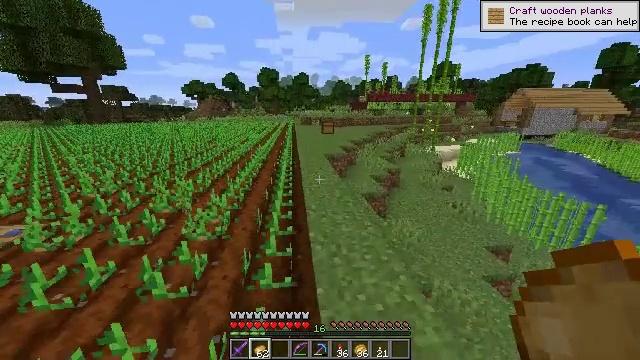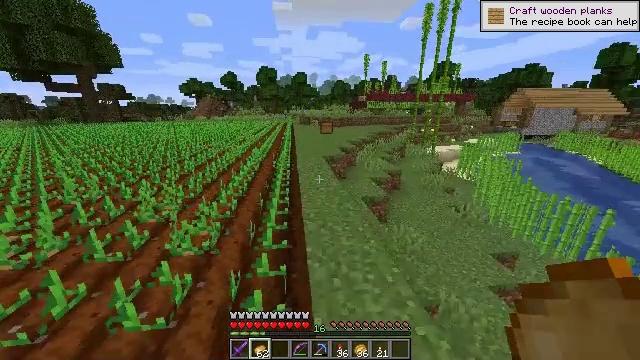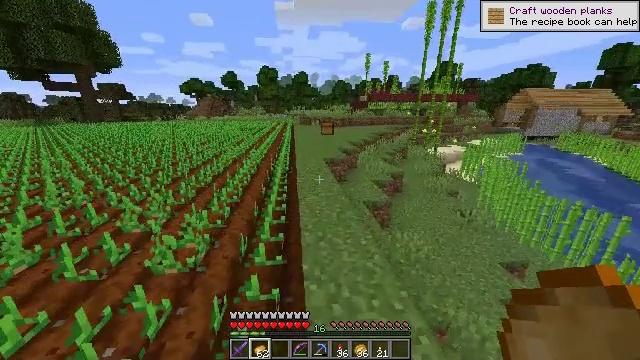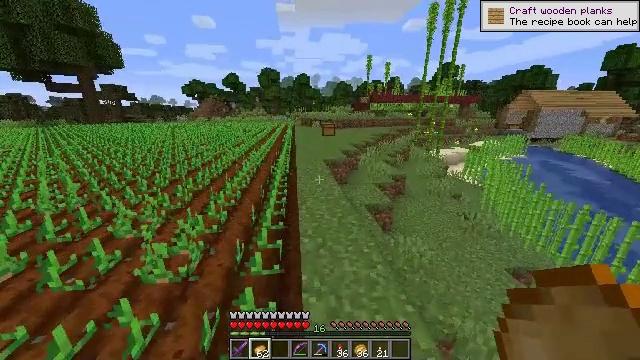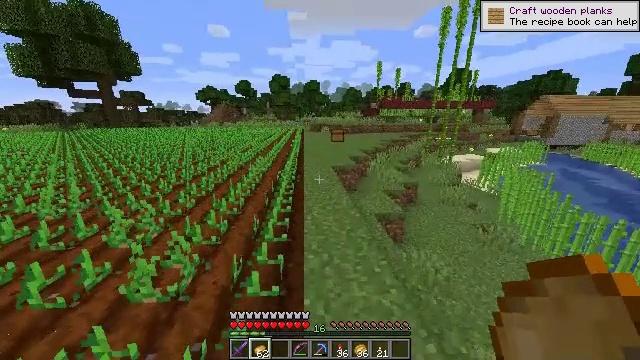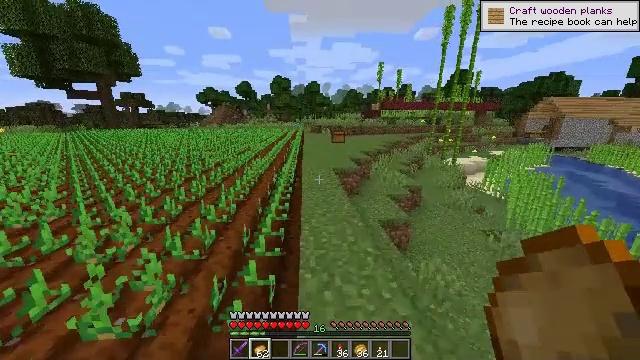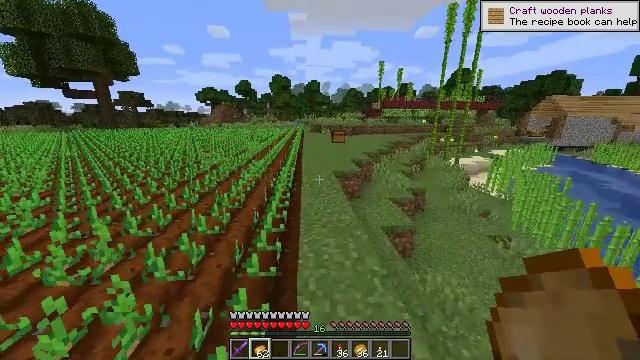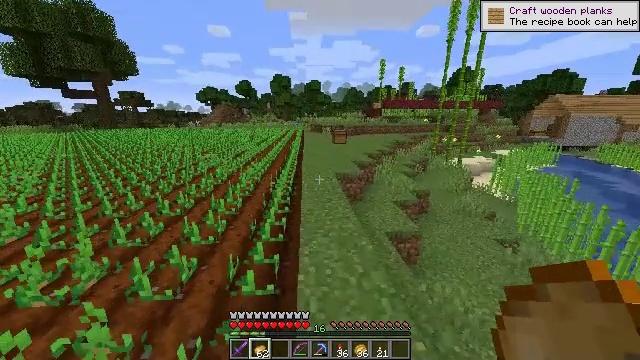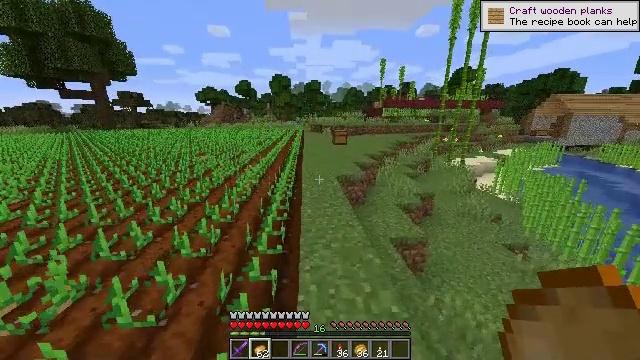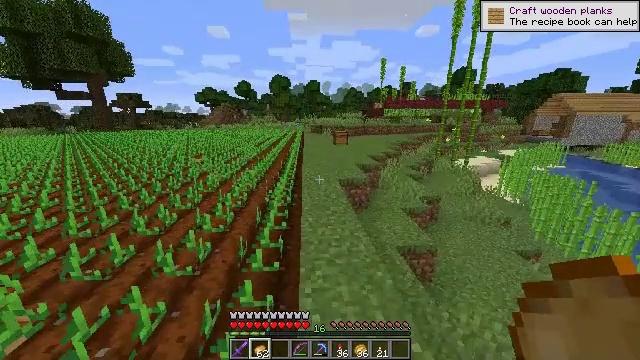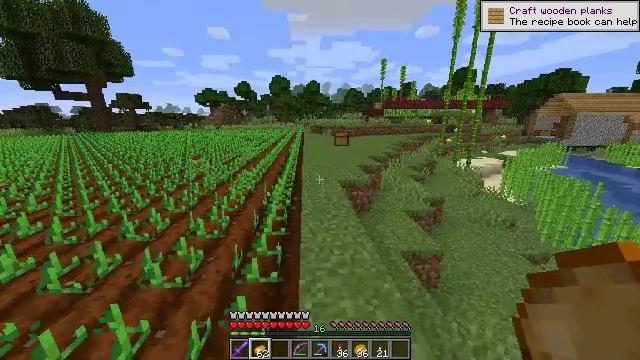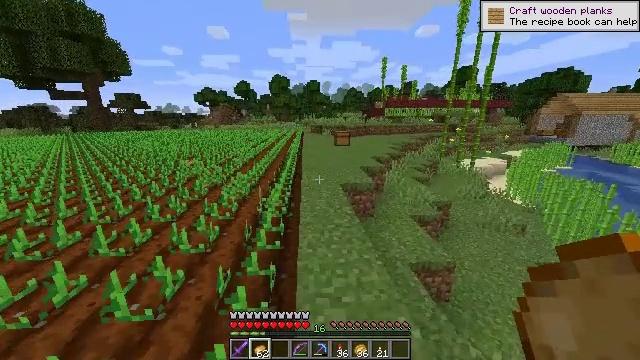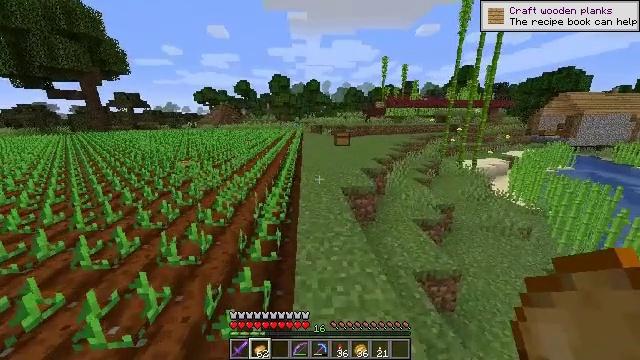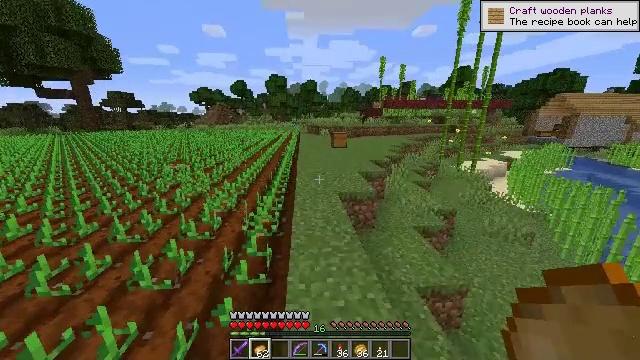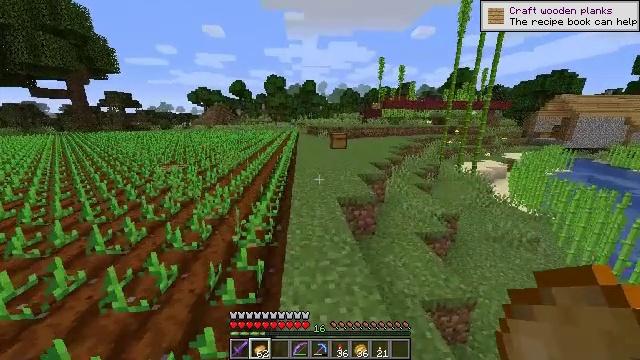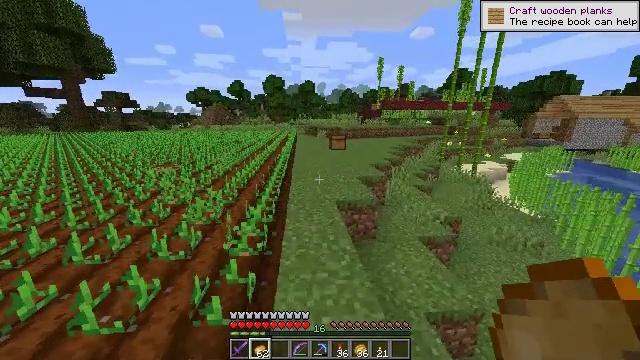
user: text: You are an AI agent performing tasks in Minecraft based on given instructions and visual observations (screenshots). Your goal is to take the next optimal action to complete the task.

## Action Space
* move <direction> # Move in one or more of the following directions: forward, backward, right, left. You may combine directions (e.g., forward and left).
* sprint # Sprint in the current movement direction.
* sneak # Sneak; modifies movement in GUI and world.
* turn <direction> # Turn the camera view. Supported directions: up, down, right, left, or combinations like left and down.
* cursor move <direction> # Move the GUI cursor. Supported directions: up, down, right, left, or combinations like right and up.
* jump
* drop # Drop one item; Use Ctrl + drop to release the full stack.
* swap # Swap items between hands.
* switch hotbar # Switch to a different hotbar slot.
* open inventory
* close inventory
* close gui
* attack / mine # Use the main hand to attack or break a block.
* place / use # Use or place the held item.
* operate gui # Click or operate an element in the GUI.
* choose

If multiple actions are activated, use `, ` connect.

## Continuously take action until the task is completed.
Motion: motion action
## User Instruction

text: Remove a poisonous potato from the inventory.
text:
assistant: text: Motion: move forward
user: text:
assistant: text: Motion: move forward
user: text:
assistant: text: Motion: move forward
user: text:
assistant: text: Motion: move forward, turn left and up
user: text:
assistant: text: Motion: move forward
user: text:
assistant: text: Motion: move forward
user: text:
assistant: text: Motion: move forward
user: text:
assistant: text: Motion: move forward
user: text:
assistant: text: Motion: move forward
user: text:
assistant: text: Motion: move forward
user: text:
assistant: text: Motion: move forward
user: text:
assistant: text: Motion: move forward
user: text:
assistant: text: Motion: move forward
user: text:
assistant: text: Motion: move forward
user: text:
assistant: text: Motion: move forward
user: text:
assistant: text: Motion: move forward
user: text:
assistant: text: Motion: move forward
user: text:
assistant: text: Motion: move forward
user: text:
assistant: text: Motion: move forward
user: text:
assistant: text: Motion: move forward, jump
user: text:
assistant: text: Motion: move forward, jump
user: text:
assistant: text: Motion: move forward, jump
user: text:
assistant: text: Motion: move forward, jump
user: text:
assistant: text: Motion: move forward, jump
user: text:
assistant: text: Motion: move forward, jump
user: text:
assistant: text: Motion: move forward, jump
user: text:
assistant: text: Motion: move forward, jump
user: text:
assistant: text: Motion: move forward, jump
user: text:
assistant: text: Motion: move forward, jump
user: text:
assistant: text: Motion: move forward, jump